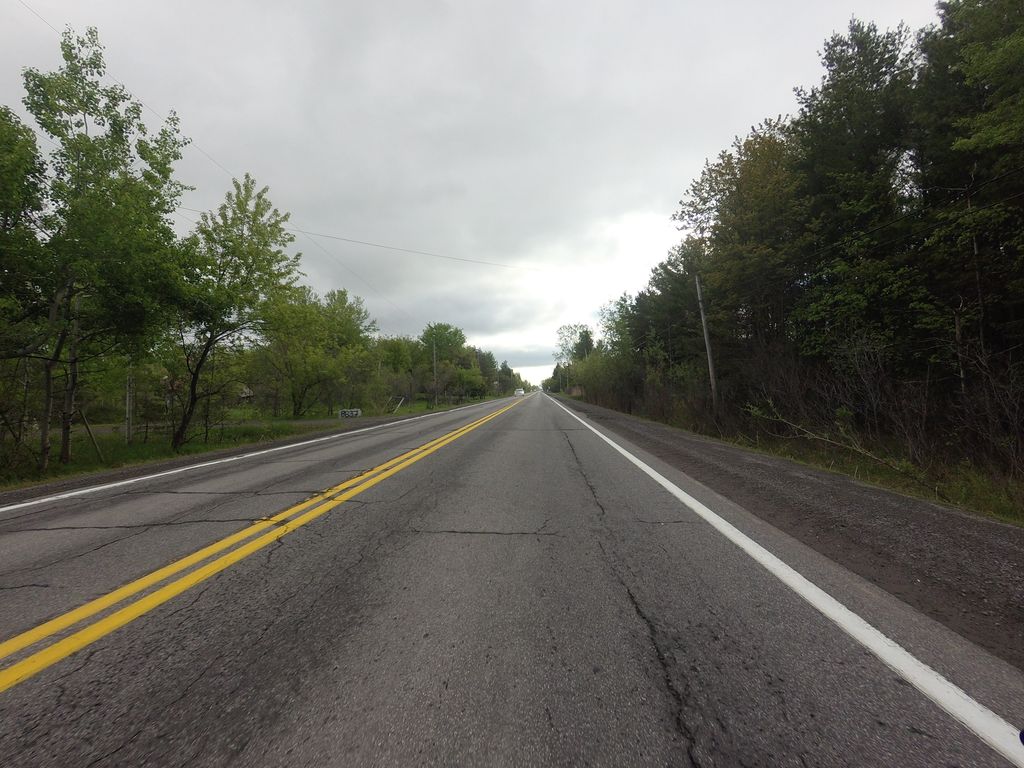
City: ottawa-gatineau